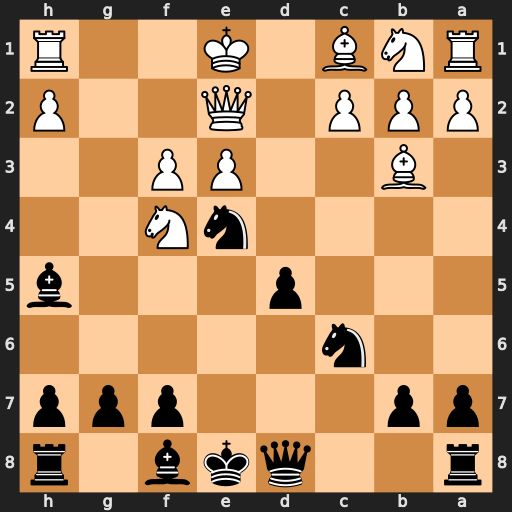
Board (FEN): r2qkb1r/pp3ppp/2n5/3p3b/4nN2/1B2PP2/PPP1Q2P/RNB1K2R
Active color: b
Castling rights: KQkq
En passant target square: -
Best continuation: Qh4+ Kf1 Ng3+ hxg3 Qxh1+